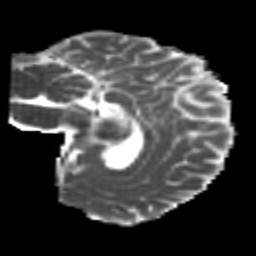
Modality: MD
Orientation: sagittal
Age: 22
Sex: female
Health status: healthy
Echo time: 0.074 s